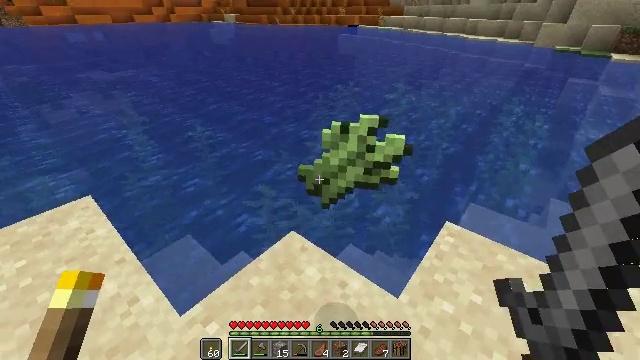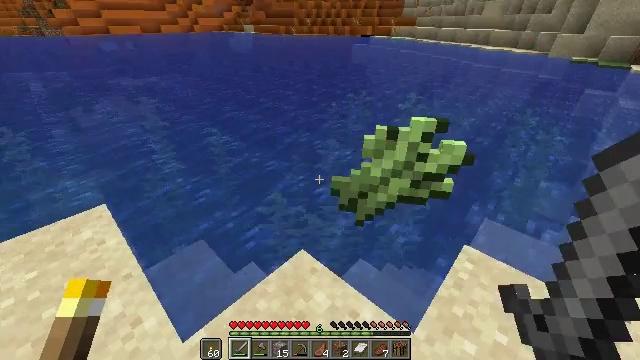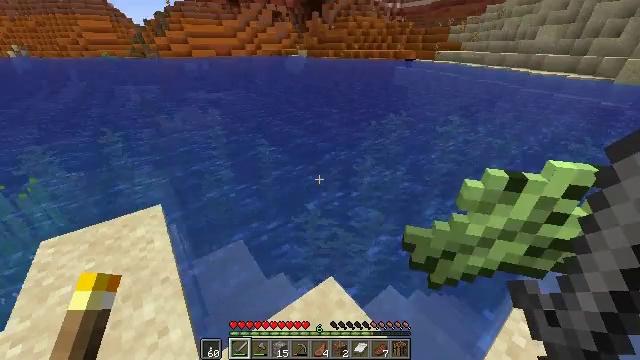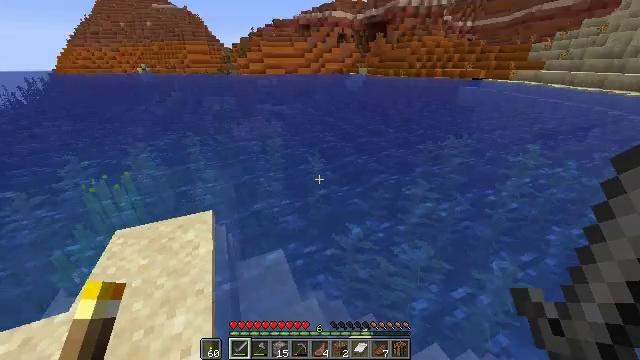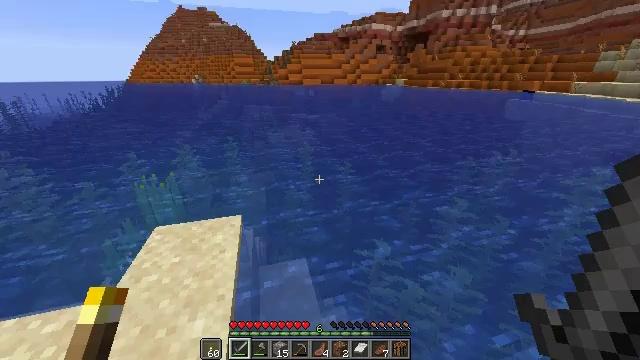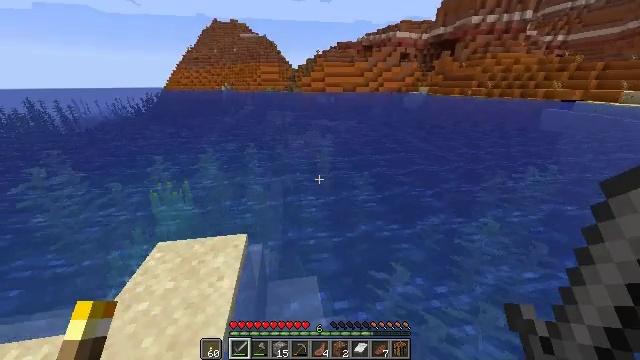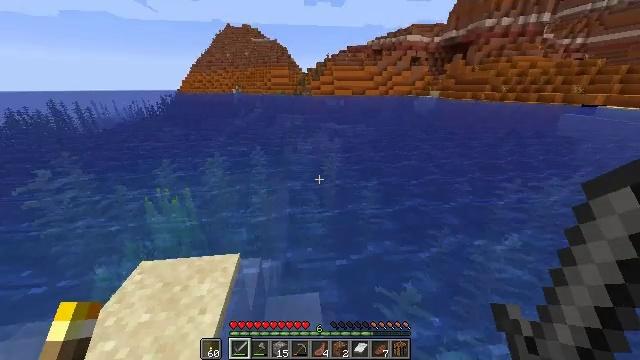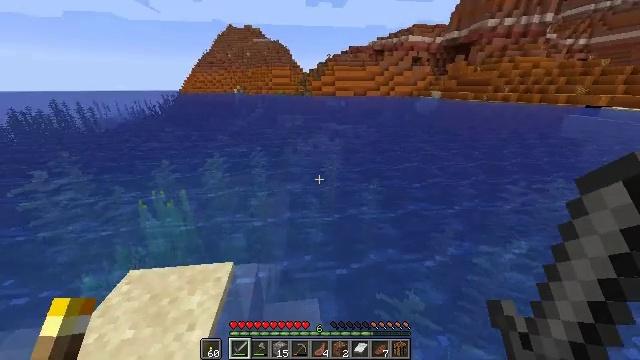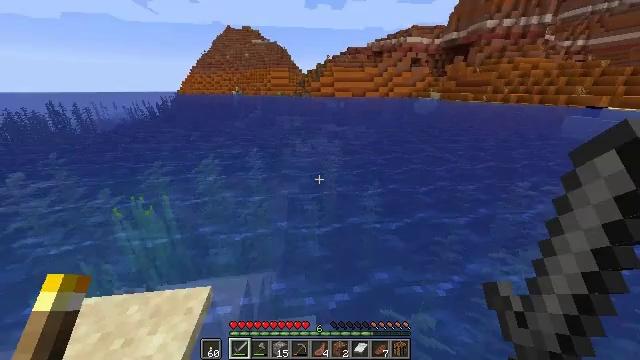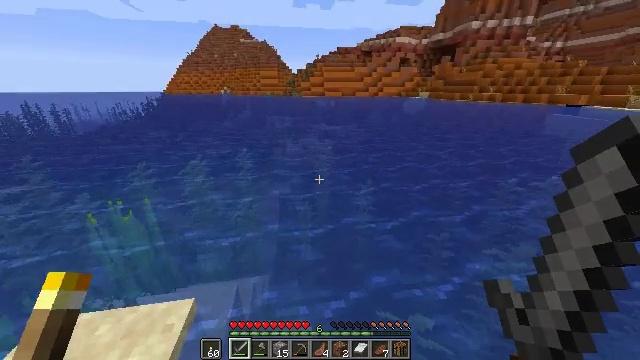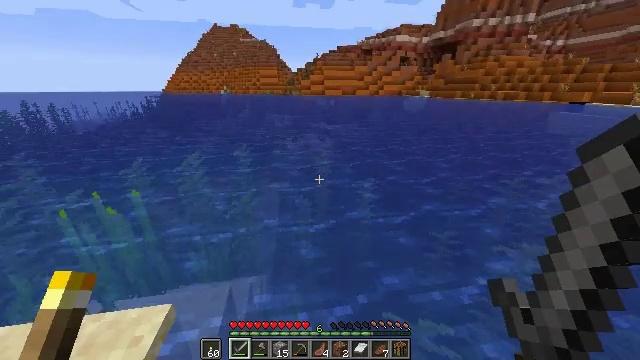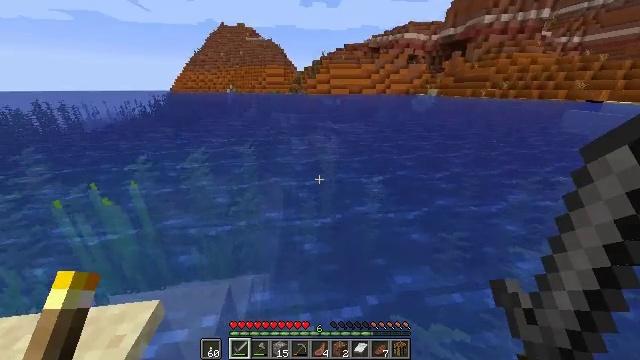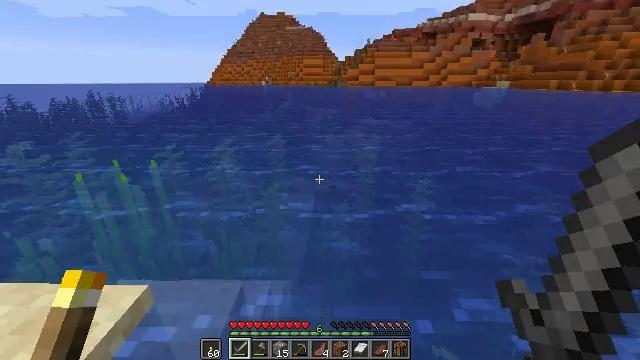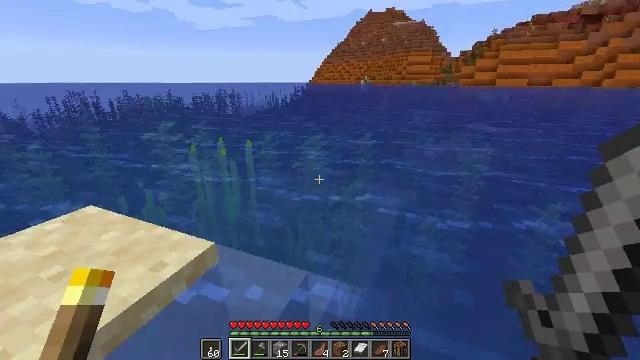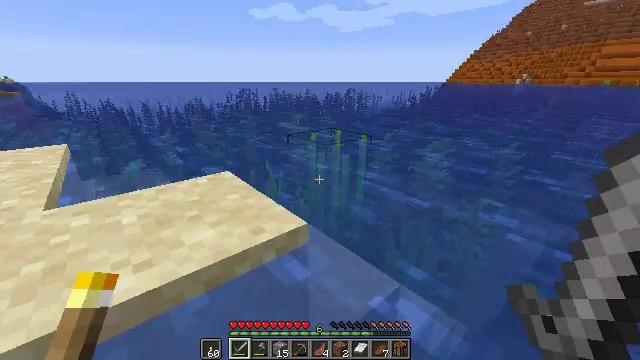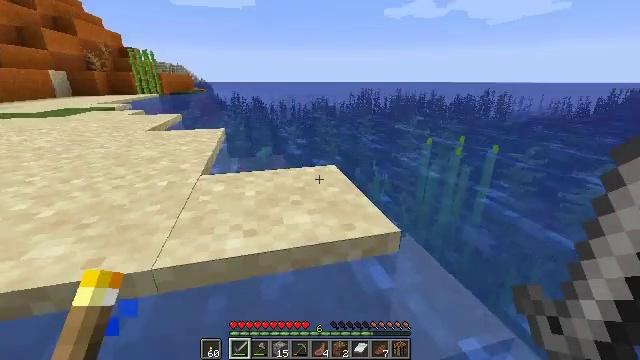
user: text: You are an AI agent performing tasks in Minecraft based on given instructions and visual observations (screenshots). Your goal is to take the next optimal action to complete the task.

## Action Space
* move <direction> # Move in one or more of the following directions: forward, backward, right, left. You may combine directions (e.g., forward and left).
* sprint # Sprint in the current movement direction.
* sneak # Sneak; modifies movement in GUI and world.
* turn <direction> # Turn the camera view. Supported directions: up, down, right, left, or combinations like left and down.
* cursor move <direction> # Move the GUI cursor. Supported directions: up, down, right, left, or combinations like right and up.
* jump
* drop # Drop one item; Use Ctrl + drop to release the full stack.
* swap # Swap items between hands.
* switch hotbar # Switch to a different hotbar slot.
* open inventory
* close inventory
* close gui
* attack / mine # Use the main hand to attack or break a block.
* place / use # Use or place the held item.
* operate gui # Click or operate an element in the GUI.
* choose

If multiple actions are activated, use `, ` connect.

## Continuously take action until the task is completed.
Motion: motion action
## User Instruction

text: Cut down the sugar cane stalks.
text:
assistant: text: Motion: move forward, sprint, turn left
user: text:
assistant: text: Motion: move forward, sprint, turn left and up
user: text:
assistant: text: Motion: move forward, sprint, turn left and up
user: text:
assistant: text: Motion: move forward, sprint, turn left and up
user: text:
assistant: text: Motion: move forward, sprint, turn left and up
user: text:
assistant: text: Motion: move forward, sprint, turn left
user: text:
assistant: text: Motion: move forward, sprint
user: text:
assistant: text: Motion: move forward, sprint
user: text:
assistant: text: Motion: move forward, sprint, turn right
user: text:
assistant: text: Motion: no_op
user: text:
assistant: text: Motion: turn left
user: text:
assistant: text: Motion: turn left
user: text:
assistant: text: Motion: turn left
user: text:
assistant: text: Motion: turn left
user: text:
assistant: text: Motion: turn left
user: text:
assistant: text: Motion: move forward, sprint, turn left
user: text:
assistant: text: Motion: move forward, sprint, turn left
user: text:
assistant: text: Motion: move forward, sprint, turn left and up
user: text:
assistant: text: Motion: move forward, sprint, turn left
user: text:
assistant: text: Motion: move forward, sprint, turn left
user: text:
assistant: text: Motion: move forward, sprint, jump
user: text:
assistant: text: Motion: move forward, sprint, turn up, jump
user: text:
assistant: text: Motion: move forward, sprint, turn up, jump
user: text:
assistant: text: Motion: move forward, sprint, turn right and up, jump
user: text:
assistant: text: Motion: move forward, sprint, turn right and up, jump
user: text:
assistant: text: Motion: move forward, sprint, turn right and up, jump
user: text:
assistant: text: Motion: move forward, sprint, turn right, jump
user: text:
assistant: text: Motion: move forward, sprint, turn right, jump
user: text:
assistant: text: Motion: move forward, sprint, turn right, jump
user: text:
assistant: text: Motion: move forward, sprint, turn right, jump